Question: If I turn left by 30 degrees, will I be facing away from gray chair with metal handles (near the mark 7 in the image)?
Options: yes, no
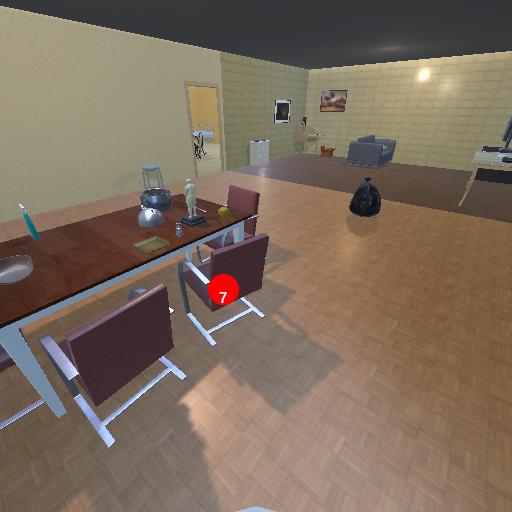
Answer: yes